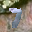
Label: 7